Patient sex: M
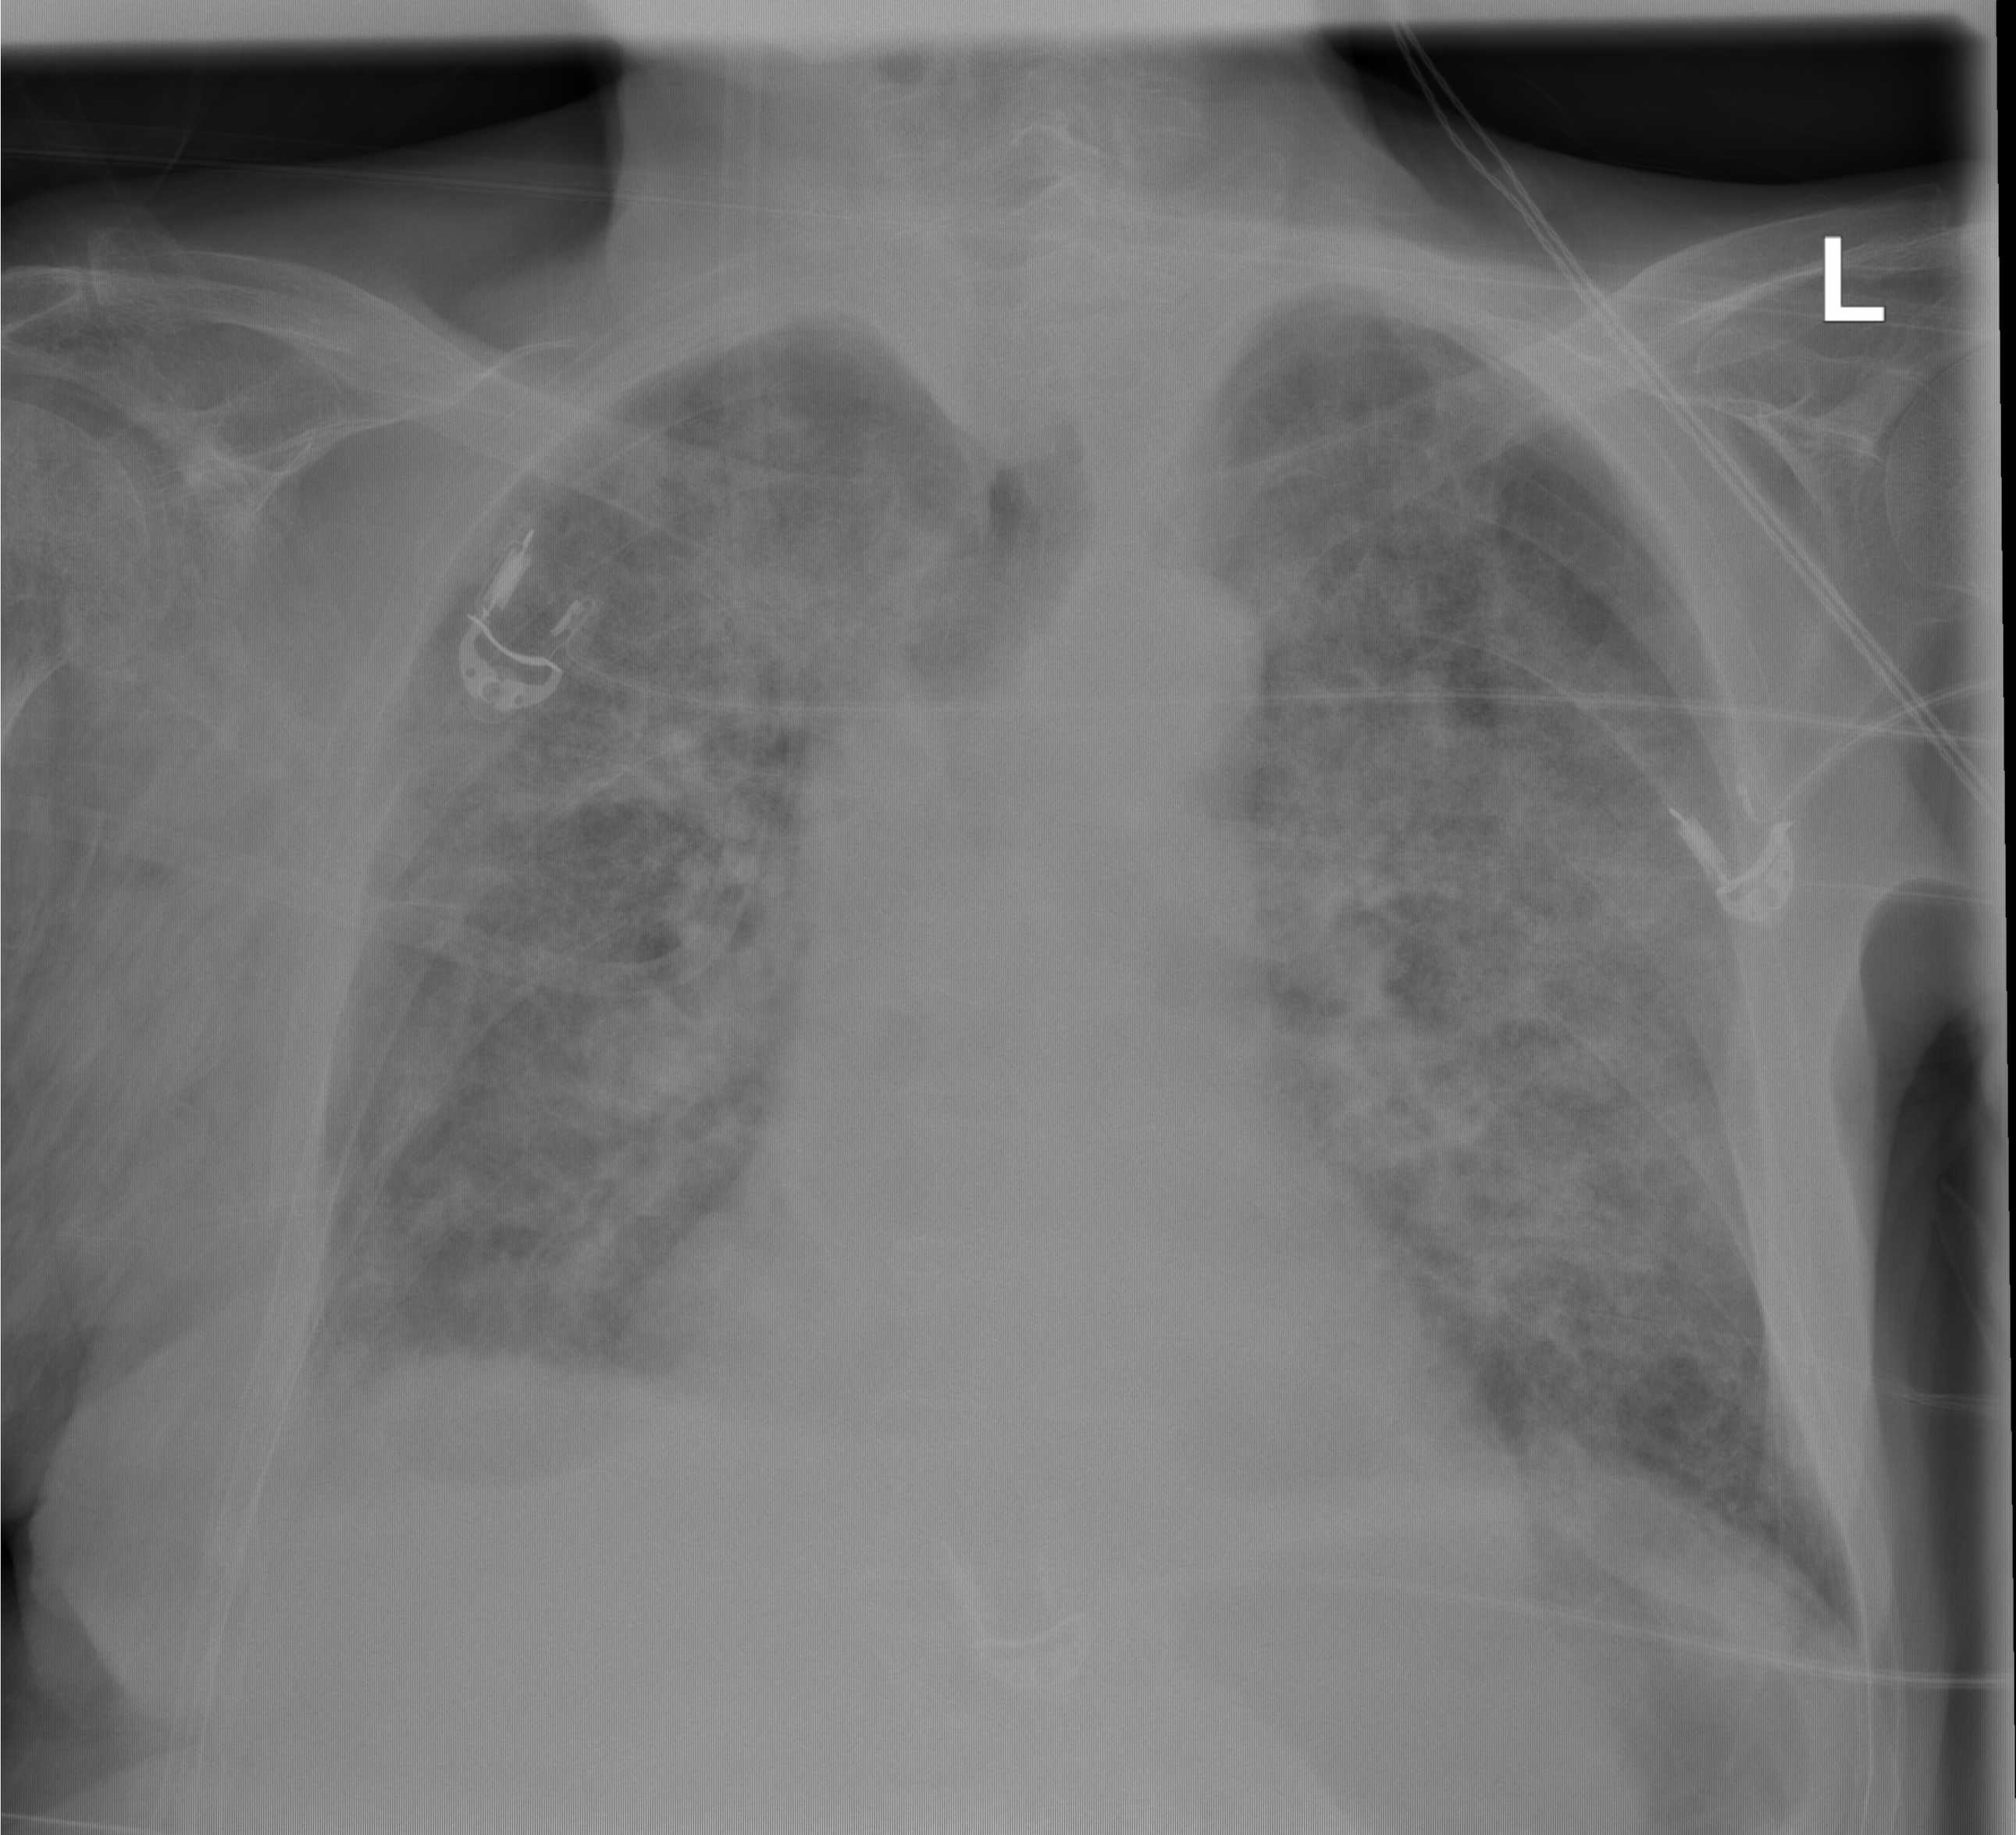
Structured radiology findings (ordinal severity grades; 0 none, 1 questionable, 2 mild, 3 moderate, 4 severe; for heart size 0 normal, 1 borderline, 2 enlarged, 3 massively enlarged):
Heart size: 0
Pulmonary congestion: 0
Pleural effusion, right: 2
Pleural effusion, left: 0
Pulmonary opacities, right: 4
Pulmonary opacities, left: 4
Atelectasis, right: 2
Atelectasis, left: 1